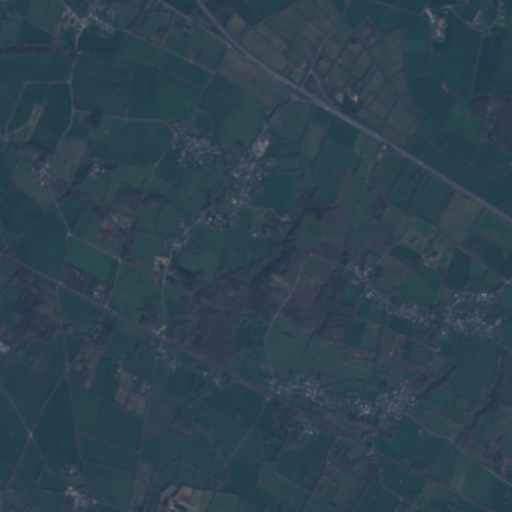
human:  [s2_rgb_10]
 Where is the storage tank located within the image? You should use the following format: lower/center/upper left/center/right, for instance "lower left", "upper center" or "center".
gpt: The storage tank is located in the upper left of the image.
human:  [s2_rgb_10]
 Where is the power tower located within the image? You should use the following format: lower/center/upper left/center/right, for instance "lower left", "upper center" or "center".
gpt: There is no power tower in the image.